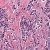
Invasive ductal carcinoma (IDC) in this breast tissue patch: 1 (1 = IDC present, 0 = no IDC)